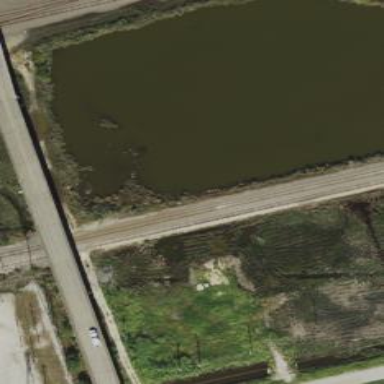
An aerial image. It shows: Railway track.